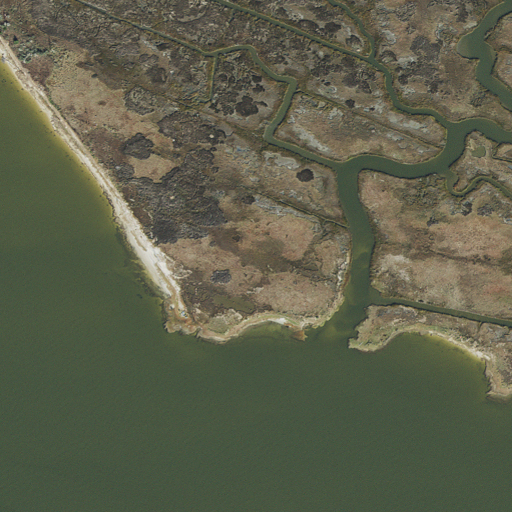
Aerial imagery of cape in Maryland named Stump Point containing herbaceous wetlands and open water